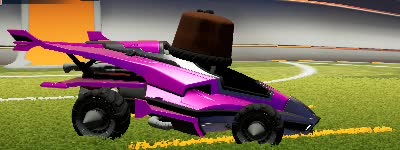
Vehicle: aftershock